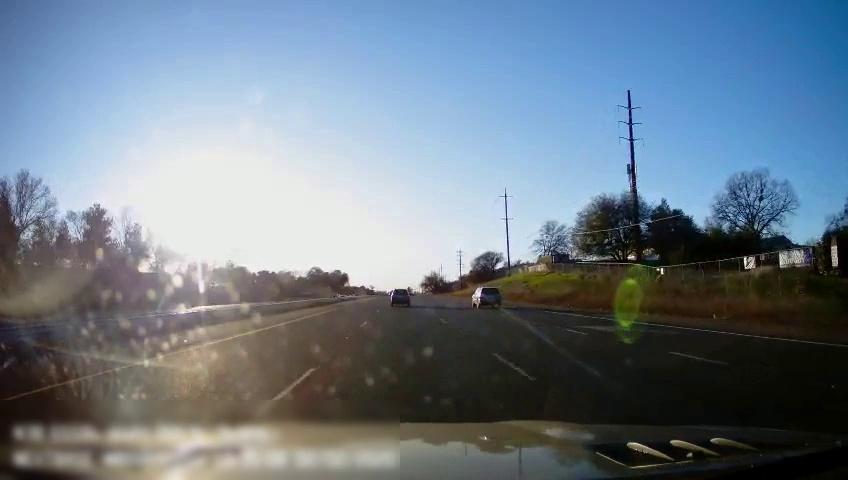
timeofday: Day
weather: Sunny
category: Drivable Space
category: Drivable Space
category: Vehicles | Car
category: Vehicles | Car
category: Lanes | Alternate Lane
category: Lanes | Alternate Lane
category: Lanes | Current Lane
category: Lanes | Current Lane
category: Lanes | Alternate Lane